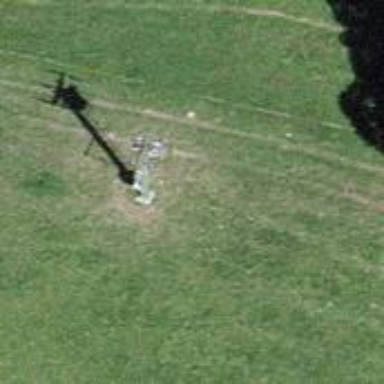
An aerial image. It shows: Power pole.